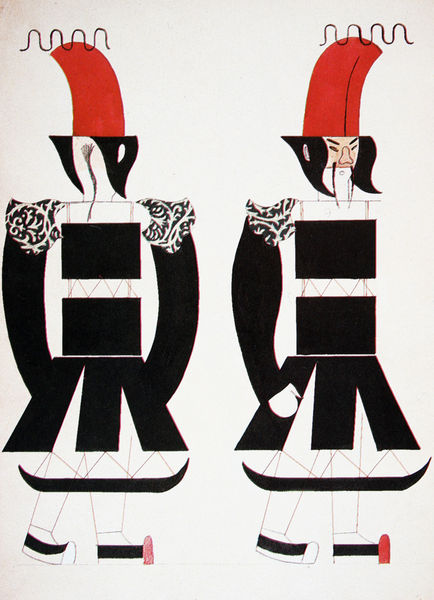
Titel: Kostümentwurf zu "Turandot" von Giacomo Puccini
Künstler: Anatolij Petrizkij
Institution: Privatsammlung BRD
Schlagwörter: mann, dreieck, hut, kleid, schwarz, weiss, rot, ornament, bart, kappe, mensch, spitze, haare, personen, ohren, schultern, schuhe, linien, zopf, hinten, asien, schulterklappen, quader, konstruktion, russe, wellenlinie, vorne